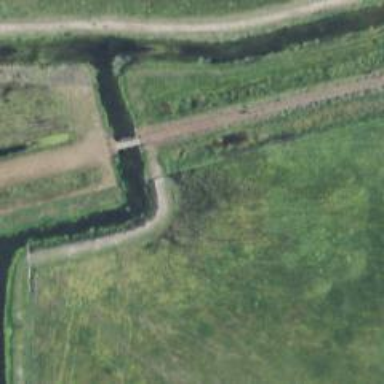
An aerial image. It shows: Path that crosses abandoned railway on bridge.